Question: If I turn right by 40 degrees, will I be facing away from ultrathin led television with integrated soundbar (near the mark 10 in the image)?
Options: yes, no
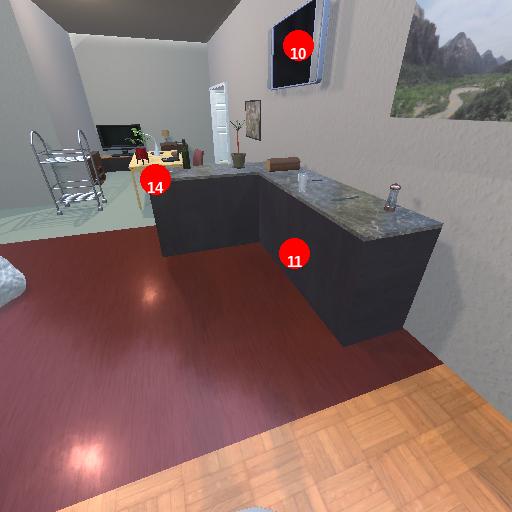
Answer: yes